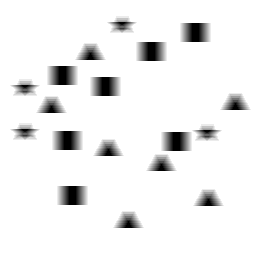
Squares: 7
Triangles: 7
Stars: 4
Total shapes: 18